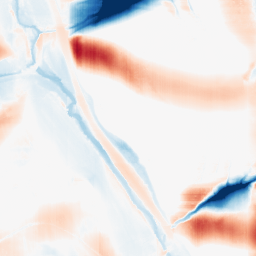
Category: morphological
Decomposition family: morphological_square
Decomposition parameters: operation: average
size: 50
Upsampling method: bicubic_16x
Upsampling parameters: scale: 16
Upsampling scale: 16